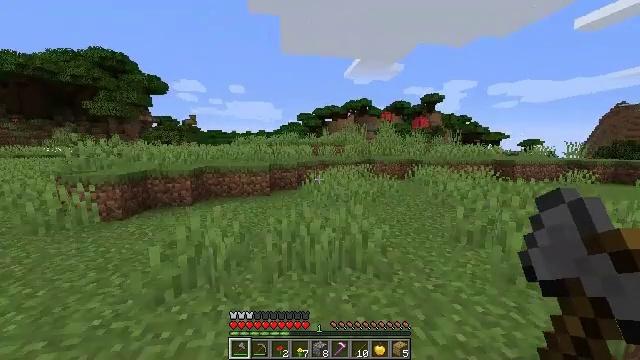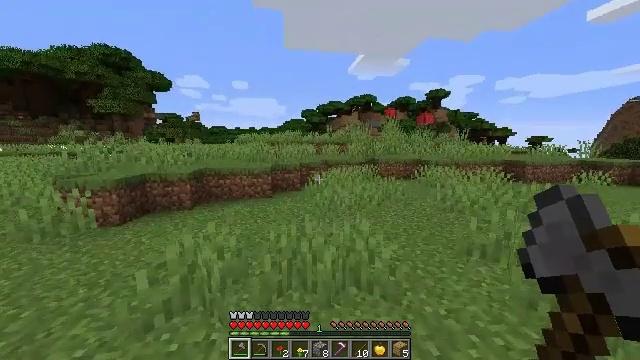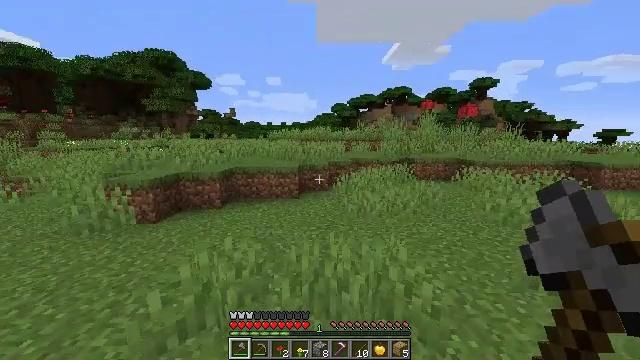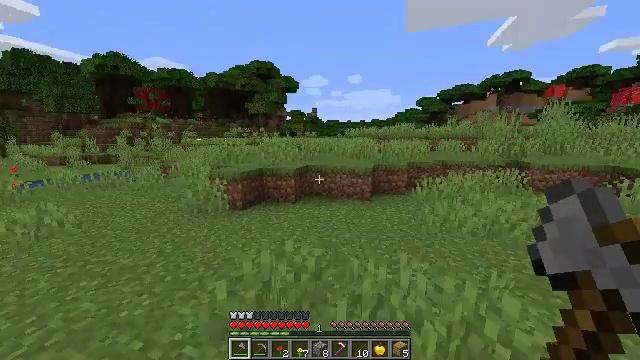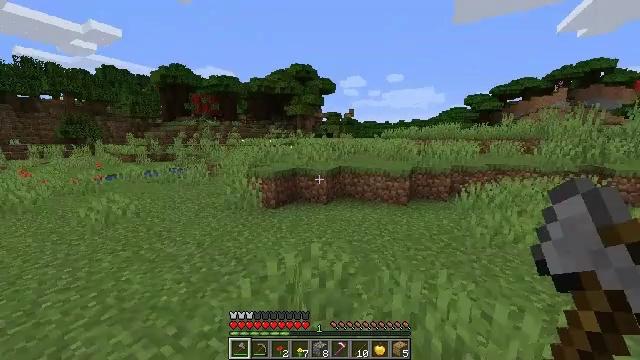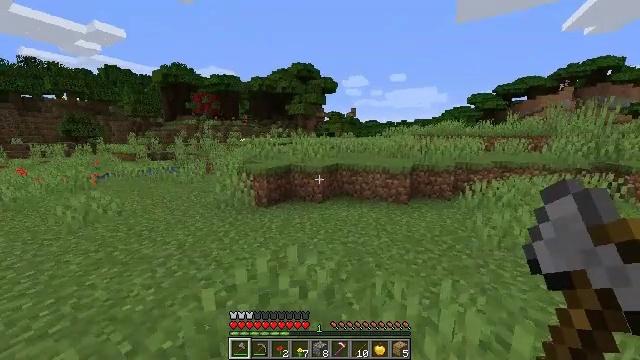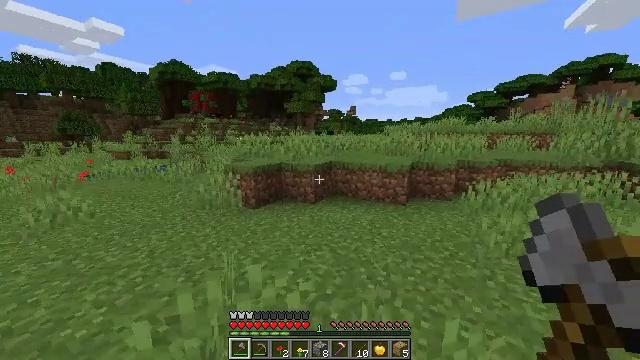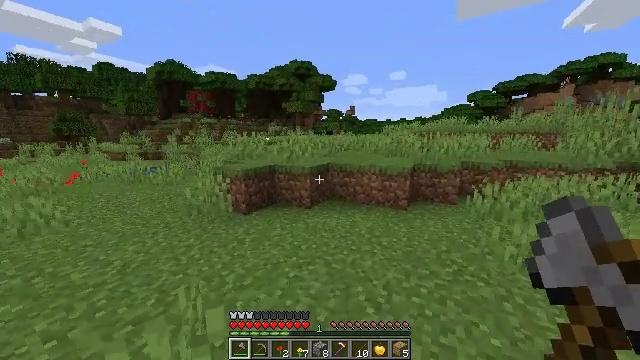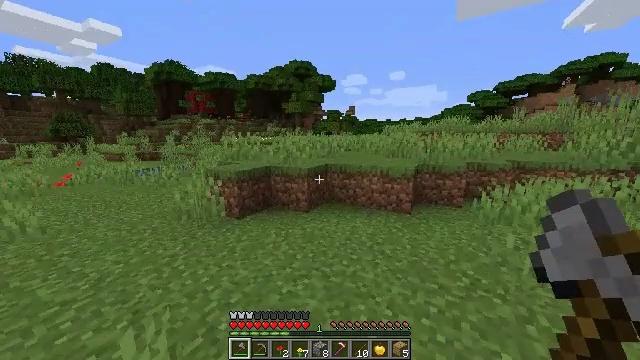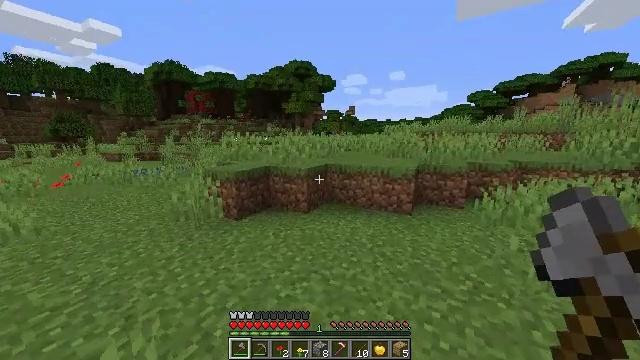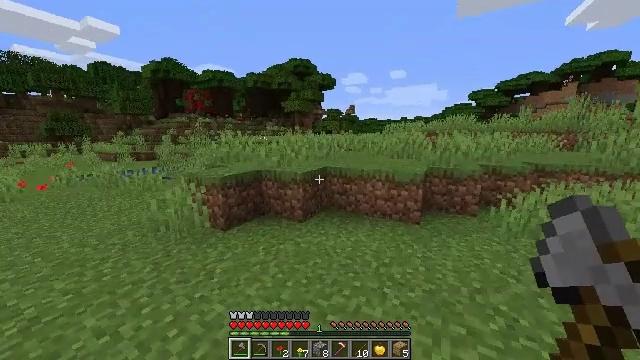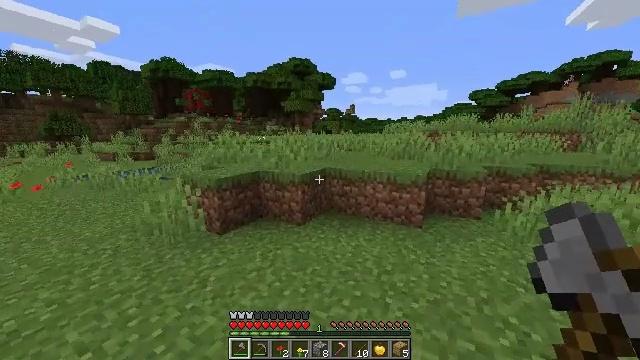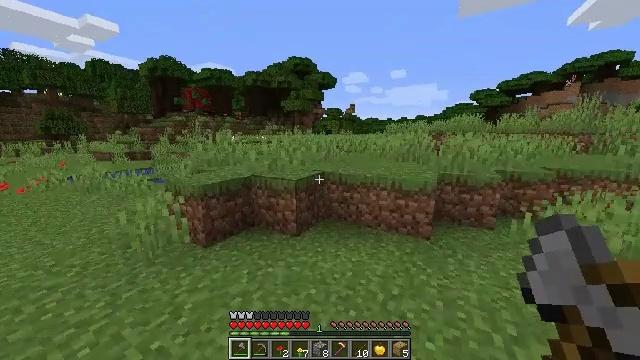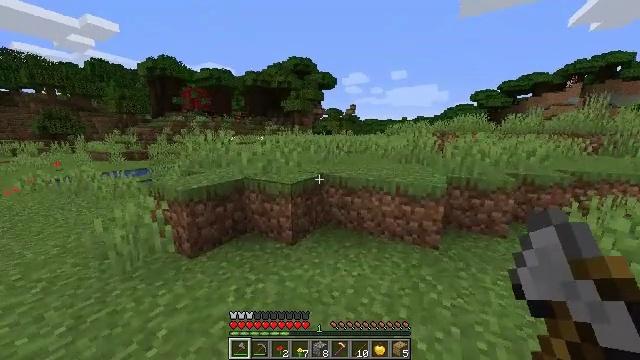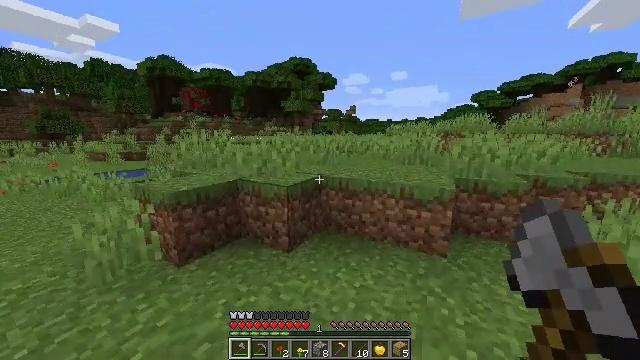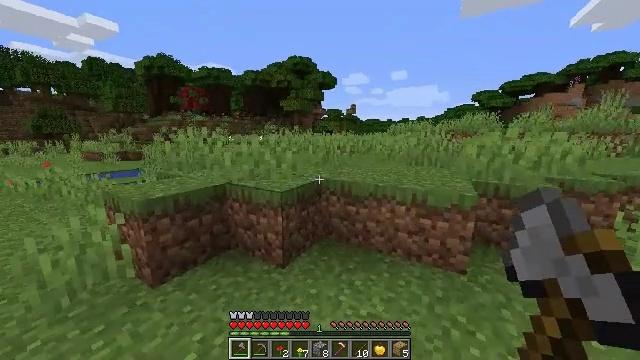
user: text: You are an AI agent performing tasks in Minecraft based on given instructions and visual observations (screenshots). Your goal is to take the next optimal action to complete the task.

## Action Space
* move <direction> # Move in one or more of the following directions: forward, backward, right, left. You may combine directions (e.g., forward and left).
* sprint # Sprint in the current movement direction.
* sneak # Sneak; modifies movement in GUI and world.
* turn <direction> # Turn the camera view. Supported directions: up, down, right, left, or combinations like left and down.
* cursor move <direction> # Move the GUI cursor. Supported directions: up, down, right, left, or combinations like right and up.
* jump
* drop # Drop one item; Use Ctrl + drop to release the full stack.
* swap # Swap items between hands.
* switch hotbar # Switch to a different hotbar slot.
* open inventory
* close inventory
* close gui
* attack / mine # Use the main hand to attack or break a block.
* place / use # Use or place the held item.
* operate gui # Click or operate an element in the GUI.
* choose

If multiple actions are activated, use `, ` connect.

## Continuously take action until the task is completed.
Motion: motion action
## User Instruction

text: Collect oxeye daisy from the ground.
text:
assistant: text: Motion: move forward, turn down
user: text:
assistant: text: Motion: move forward, turn left and down
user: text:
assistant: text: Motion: move forward, turn left
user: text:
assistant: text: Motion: move forward, turn left
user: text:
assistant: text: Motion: move forward
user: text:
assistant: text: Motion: move forward
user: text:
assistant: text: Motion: move forward
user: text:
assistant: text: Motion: move forward
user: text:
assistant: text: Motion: move forward
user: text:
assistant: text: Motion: move forward
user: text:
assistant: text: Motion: move forward
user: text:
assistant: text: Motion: move forward
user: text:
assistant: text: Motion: move forward
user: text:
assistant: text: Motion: move forward
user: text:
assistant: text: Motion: move forward
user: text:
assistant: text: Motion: move forward
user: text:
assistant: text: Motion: move forward
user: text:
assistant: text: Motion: move forward
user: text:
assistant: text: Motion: move forward
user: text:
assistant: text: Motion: move forward
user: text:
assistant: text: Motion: move forward, turn right and down
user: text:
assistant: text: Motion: move forward, turn right and down
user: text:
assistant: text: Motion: move forward, turn right and down, jump
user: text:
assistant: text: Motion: move forward, turn right, jump
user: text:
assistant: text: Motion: move forward
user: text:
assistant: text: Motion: move forward
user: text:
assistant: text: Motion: move forward
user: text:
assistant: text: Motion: move forward
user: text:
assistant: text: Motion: move forward
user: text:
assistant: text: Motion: move forward